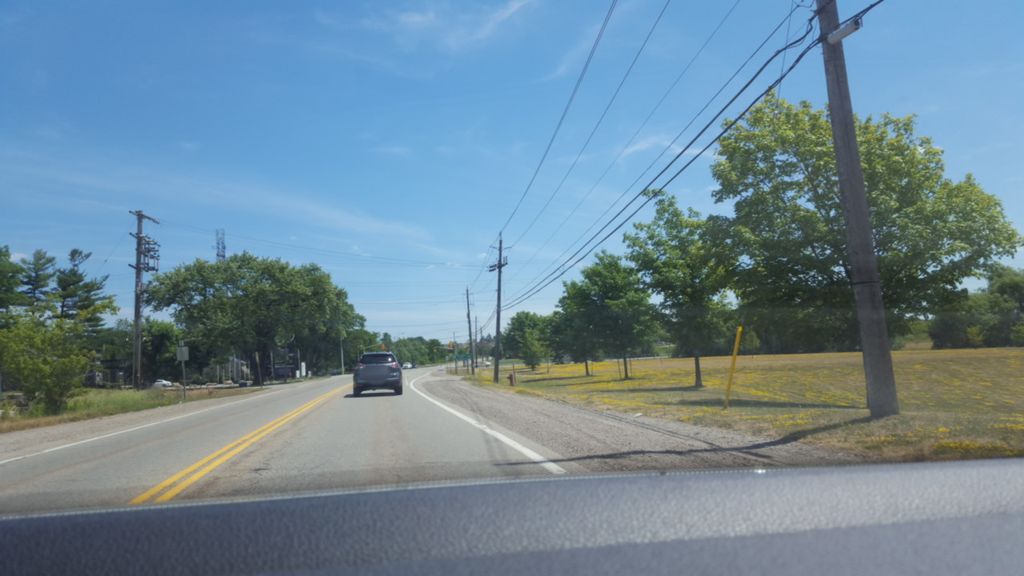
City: hamilton